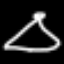
Label: airplane